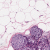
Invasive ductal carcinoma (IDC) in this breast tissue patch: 1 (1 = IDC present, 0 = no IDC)